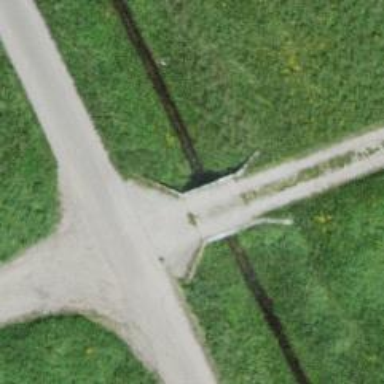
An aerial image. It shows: Culvert tunnel underneath ditch.